Brain MRI, t1w sequence, axial 2D slice.
Patient: age 22, sex F, weight 78 kg, height 1.78 m
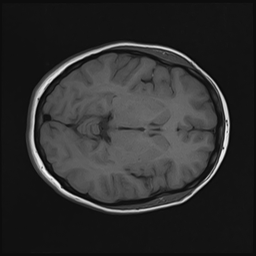